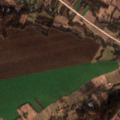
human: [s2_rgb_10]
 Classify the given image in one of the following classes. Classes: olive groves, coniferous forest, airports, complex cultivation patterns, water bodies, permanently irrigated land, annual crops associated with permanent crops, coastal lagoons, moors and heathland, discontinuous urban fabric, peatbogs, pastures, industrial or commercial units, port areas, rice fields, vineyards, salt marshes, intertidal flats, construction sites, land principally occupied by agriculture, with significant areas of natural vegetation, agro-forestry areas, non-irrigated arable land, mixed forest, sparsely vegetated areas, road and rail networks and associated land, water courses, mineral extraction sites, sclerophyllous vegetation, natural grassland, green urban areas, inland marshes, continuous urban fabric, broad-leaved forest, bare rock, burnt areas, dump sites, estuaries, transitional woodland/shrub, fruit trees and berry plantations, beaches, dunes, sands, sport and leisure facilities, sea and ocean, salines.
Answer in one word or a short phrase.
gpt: non-irrigated arable land, complex cultivation patterns, land principally occupied by agriculture, with significant areas of natural vegetation, transitional woodland/shrub